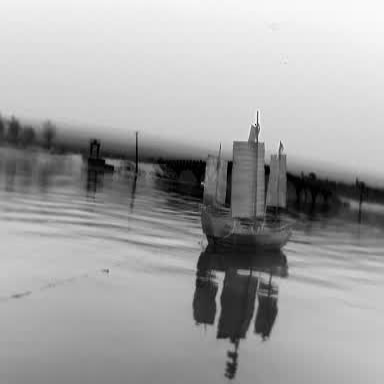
There is a sailboat in the infrared image.